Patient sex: M
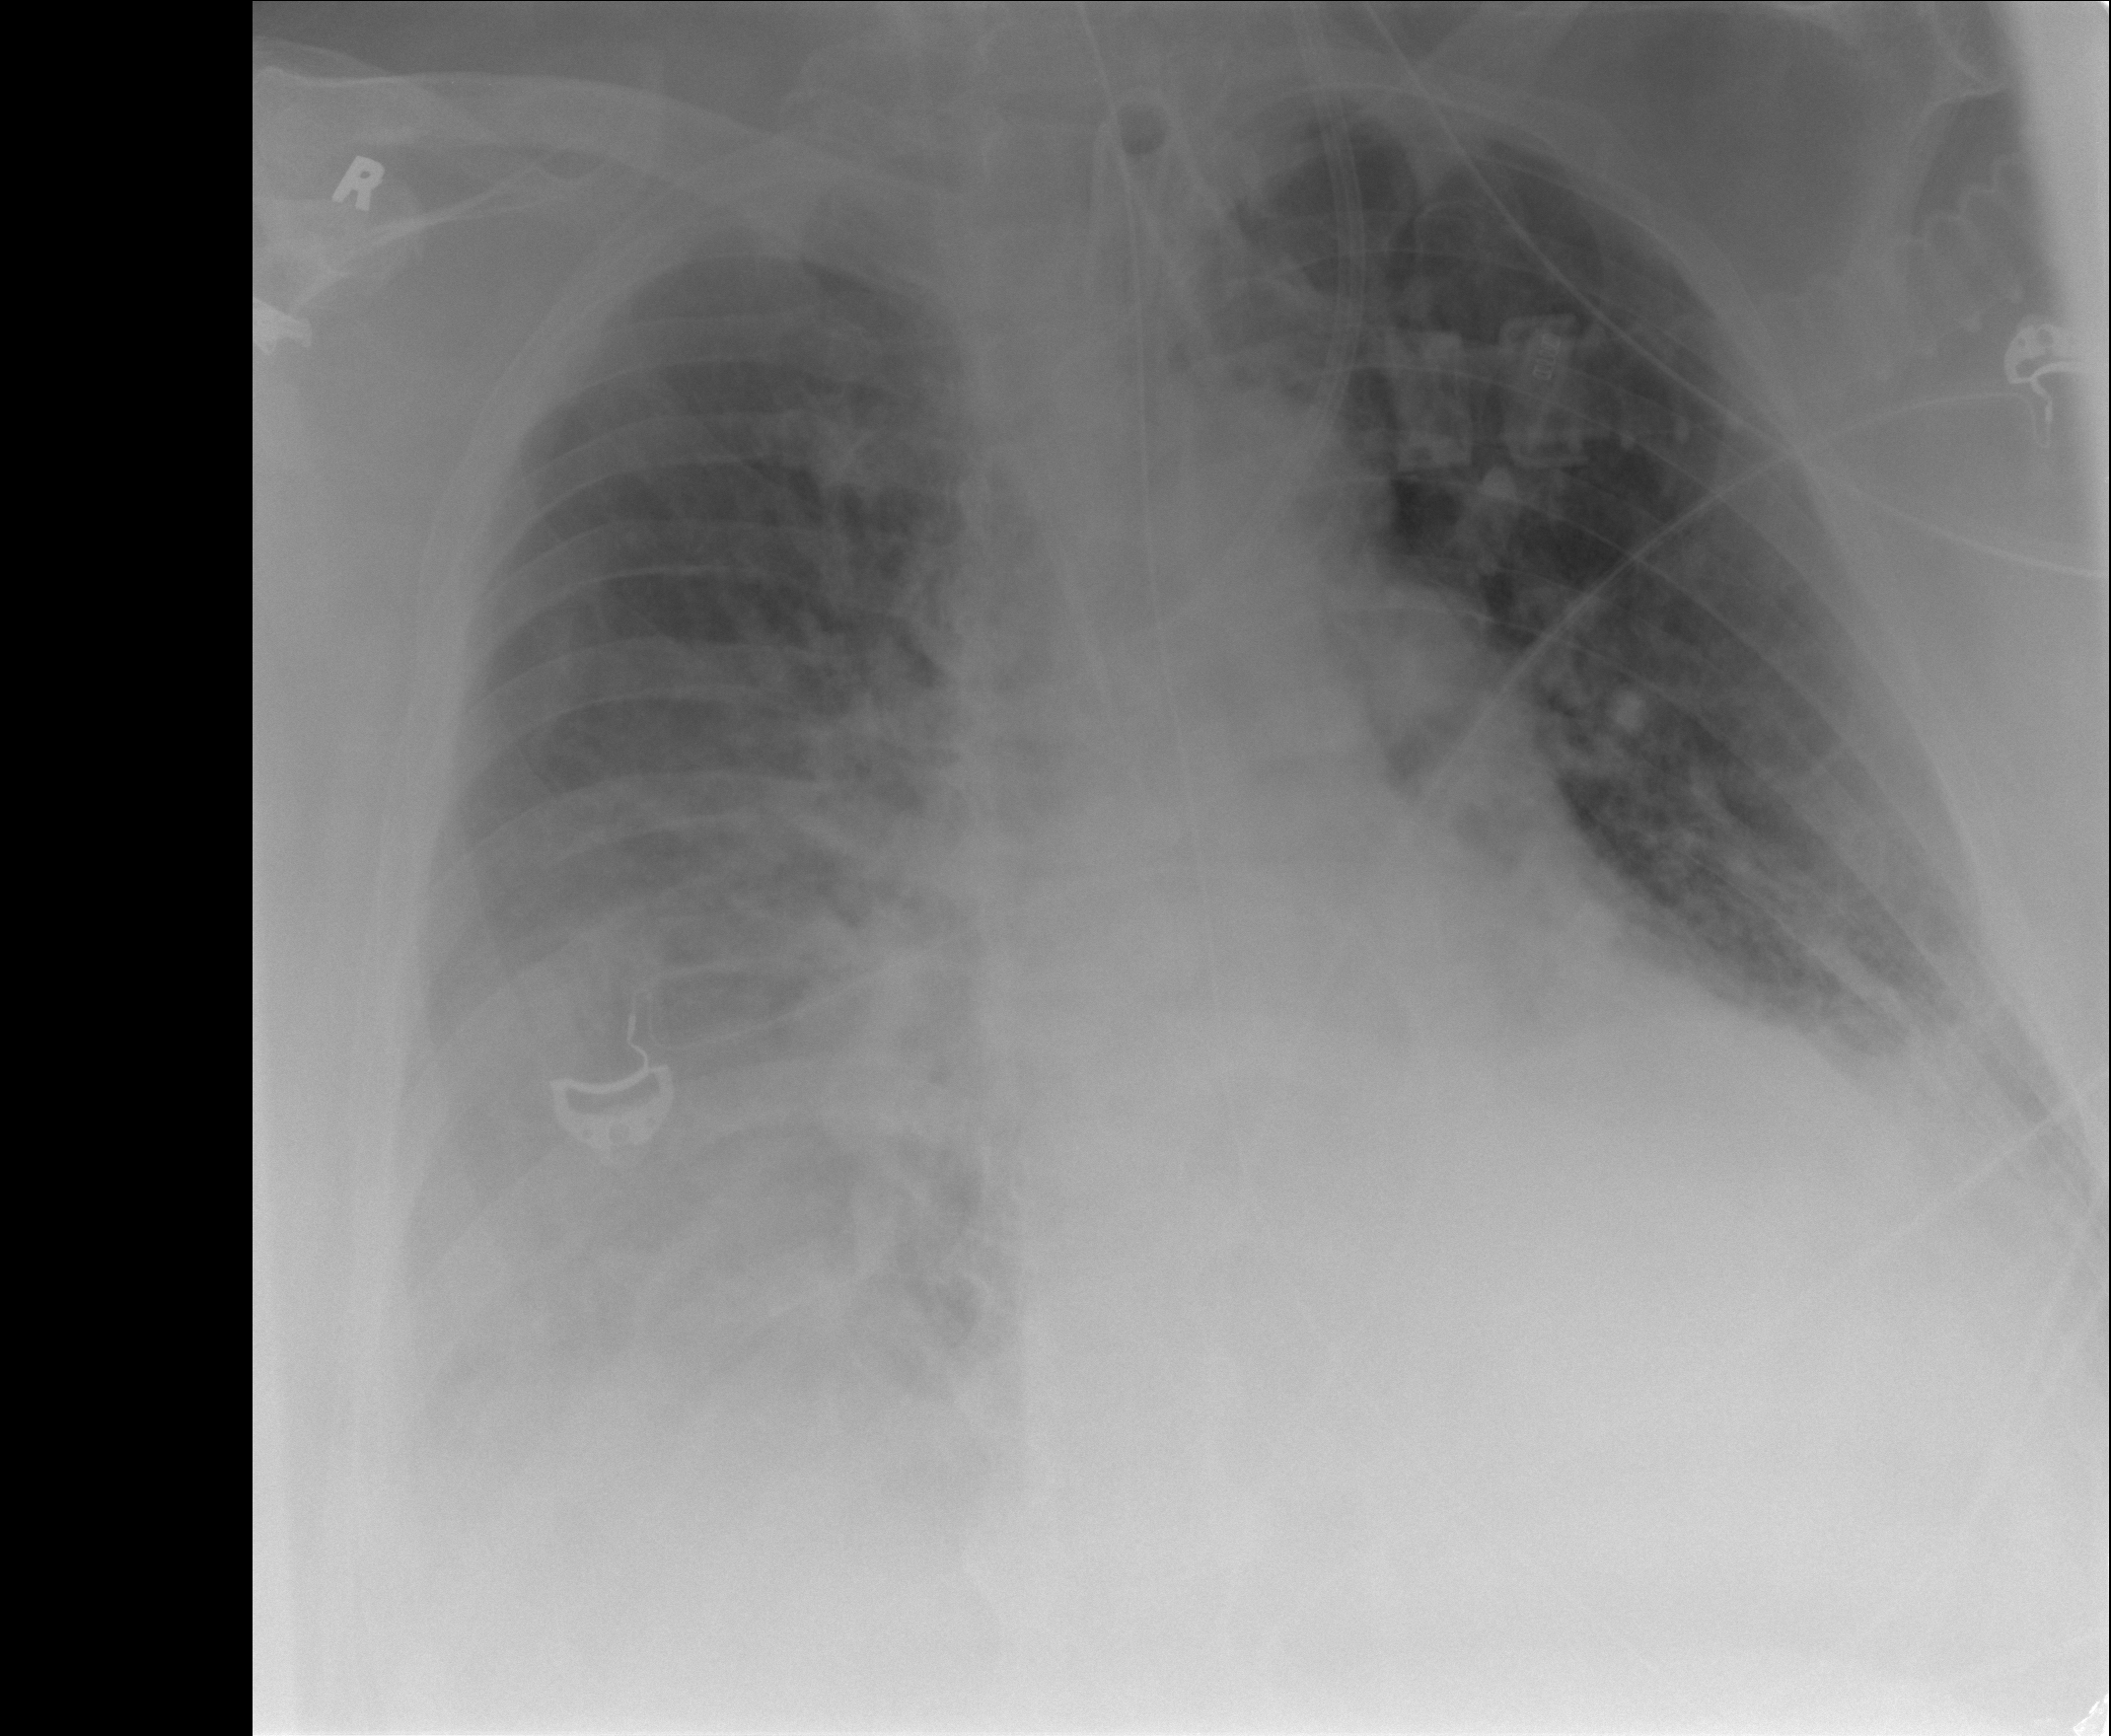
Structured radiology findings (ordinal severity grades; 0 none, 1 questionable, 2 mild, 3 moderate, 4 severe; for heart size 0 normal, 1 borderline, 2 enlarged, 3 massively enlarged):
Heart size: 1
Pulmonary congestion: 3
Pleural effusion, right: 3
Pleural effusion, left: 2
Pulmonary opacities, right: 4
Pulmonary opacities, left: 3
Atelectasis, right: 3
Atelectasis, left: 2